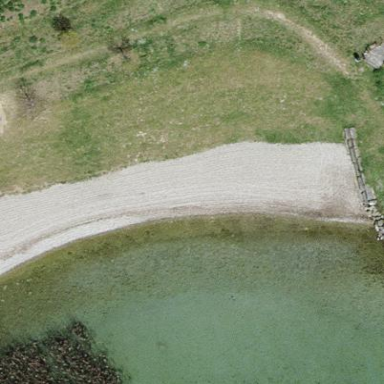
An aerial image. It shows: Grassy area near natural beach.